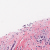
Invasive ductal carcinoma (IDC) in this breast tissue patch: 0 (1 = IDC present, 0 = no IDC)